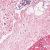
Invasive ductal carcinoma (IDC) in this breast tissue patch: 0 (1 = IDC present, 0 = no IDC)